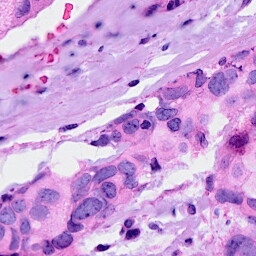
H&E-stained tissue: Breast